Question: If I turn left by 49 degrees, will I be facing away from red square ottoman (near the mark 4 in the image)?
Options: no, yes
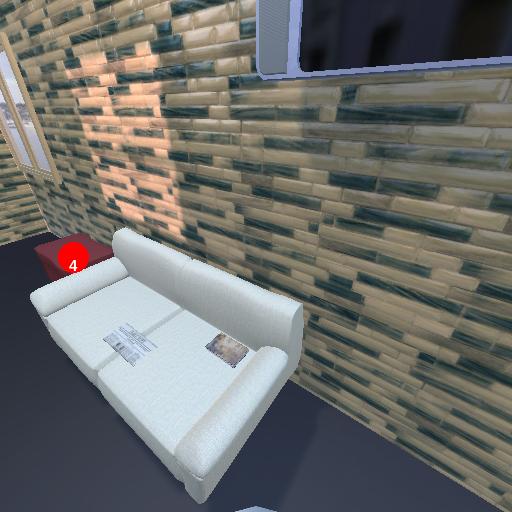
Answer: no